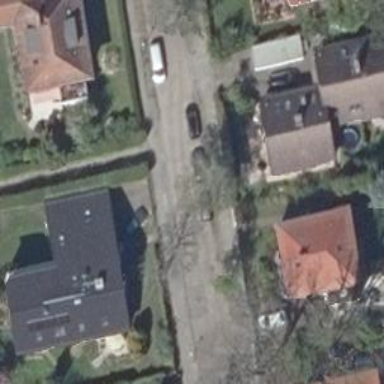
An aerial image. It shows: Residential road made of concrete plates.